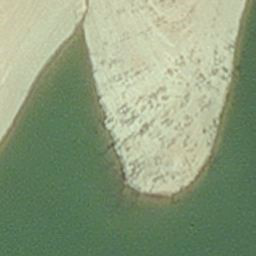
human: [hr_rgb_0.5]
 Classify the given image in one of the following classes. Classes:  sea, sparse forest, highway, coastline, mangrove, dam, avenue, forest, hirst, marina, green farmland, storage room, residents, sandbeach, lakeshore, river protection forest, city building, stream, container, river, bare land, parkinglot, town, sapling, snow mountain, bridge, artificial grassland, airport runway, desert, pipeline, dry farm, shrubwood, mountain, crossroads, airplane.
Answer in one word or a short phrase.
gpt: hirst